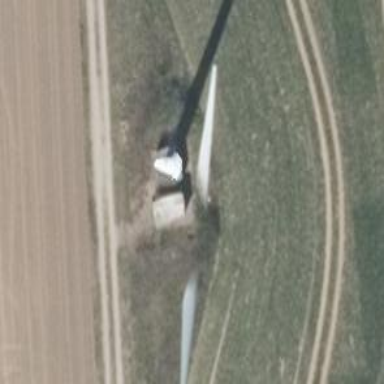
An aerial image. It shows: Wind generator powered by wind. The generator type is horizontal axis and it uses wind turbines.